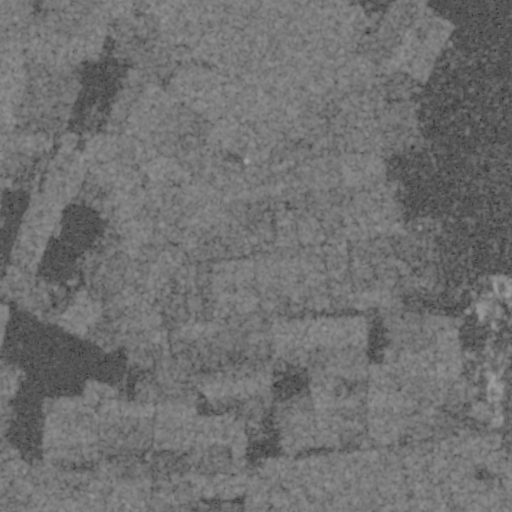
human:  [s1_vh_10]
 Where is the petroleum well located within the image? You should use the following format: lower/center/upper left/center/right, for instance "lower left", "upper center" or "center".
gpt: The petroleum well is located in the upper right of the image.
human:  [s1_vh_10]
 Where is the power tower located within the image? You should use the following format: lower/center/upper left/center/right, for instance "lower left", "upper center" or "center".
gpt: The power tower is located in the upper of the image.
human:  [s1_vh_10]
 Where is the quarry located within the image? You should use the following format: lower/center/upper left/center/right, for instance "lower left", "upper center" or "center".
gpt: The quarry is located in the lower right of the image.
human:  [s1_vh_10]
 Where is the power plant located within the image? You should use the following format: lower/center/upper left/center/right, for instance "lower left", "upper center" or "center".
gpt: There is no power plant in the image.

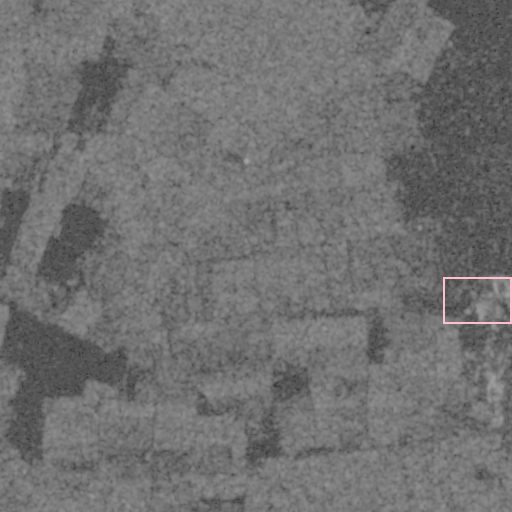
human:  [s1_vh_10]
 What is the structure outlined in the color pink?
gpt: The structure outlined in pink is a quarry.
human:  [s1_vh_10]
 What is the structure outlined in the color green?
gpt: There is no green outline.